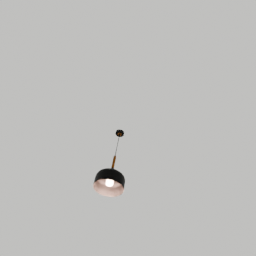
Label: lighting